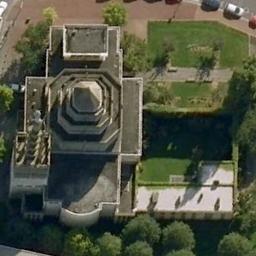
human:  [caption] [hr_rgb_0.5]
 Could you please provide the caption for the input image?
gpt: The church with a tower and the rest of the church has a cross-shaped roof .

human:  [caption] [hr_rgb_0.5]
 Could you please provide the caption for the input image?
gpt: A gray cross-shaped roof, A church with a pyramidal roof on the main house, A tower, Surrounding trees, Roads and cars .

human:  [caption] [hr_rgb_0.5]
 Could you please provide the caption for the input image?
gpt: There is a church in the middle of the grass next to some cars .

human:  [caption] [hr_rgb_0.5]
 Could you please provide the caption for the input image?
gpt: This is a church that looks like a cross from above .

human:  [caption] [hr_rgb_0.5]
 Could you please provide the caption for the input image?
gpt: A church surrounded by trees and lawns .